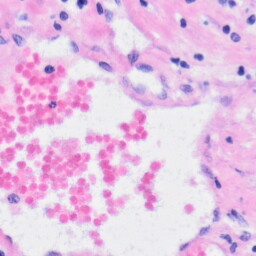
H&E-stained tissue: Liver